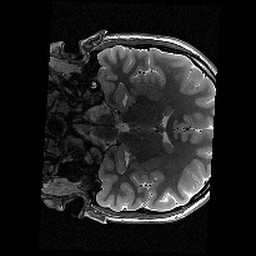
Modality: T2w
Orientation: coronal
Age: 11
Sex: female
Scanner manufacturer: siemens
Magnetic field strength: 3 T
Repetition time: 9.23 s
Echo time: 0.067 s